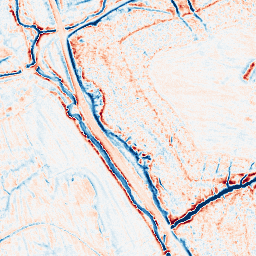
Category: edge_preserving
Decomposition family: anisotropic_diffusion
Decomposition parameters: iterations: 50
kappa: 50
gamma: 0.05
Upsampling method: quintic
Upsampling parameters: scale: 2
Upsampling scale: 2